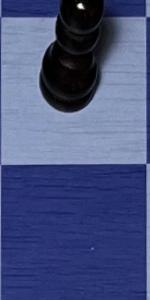
Label: Empty